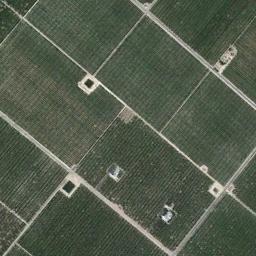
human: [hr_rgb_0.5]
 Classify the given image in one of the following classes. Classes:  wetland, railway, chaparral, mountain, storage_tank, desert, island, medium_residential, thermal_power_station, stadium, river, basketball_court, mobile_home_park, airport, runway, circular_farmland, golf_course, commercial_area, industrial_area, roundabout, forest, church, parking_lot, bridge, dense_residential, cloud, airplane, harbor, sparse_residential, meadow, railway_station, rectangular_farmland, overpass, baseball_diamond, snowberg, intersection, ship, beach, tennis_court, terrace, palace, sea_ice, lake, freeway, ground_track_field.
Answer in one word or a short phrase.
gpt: rectangular_farmland